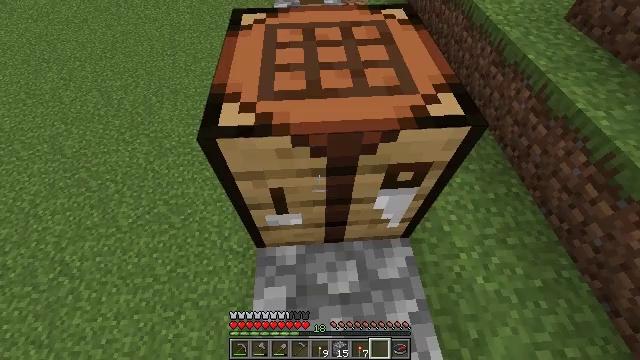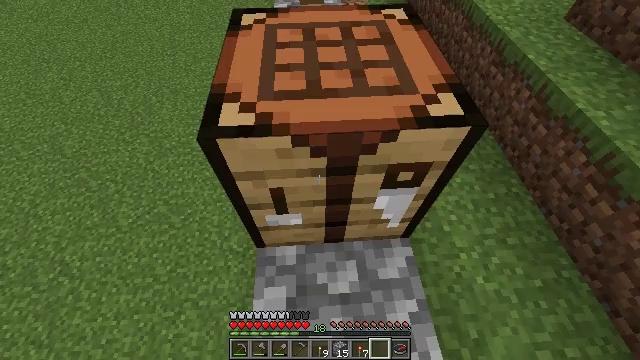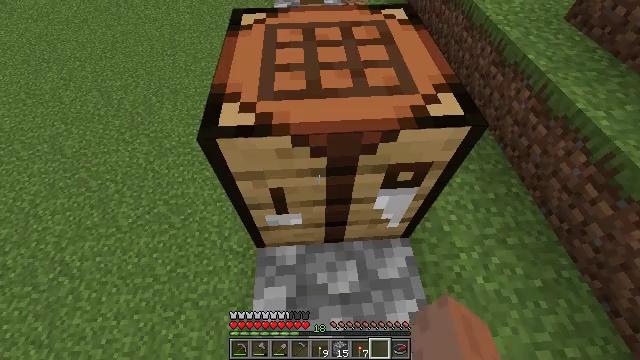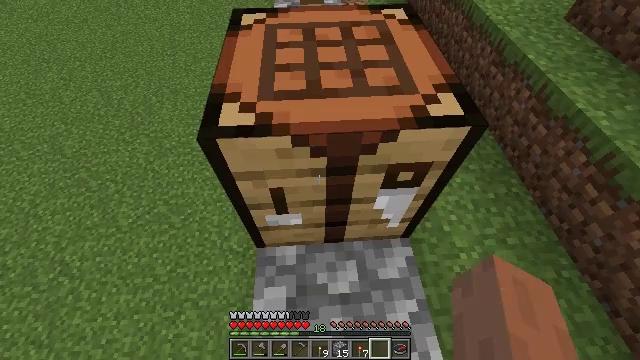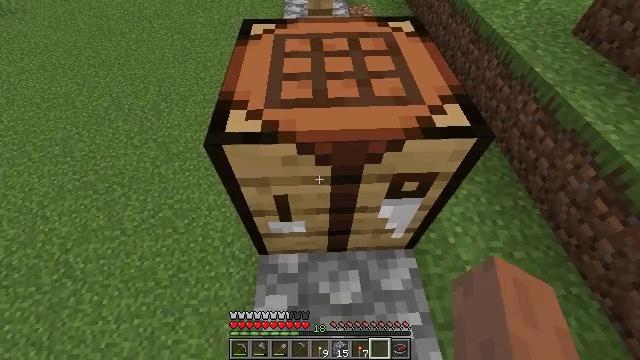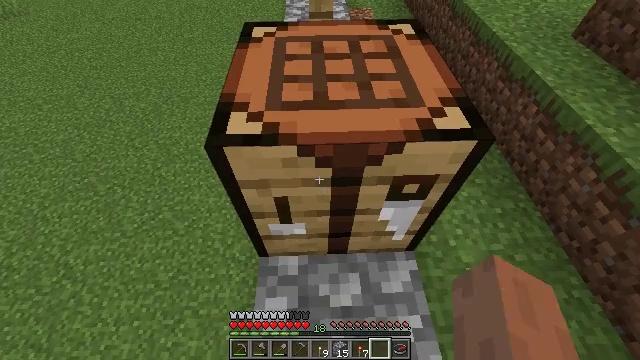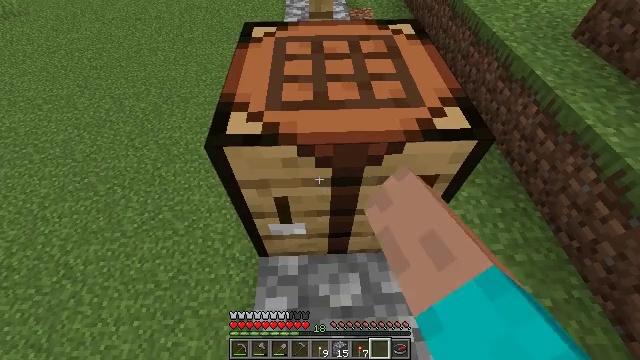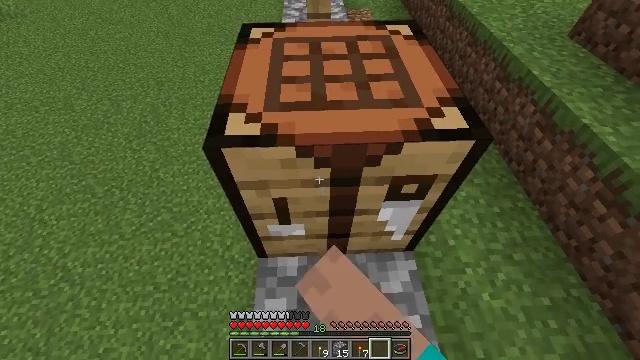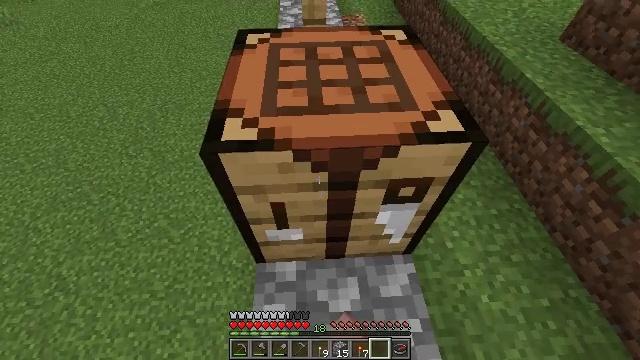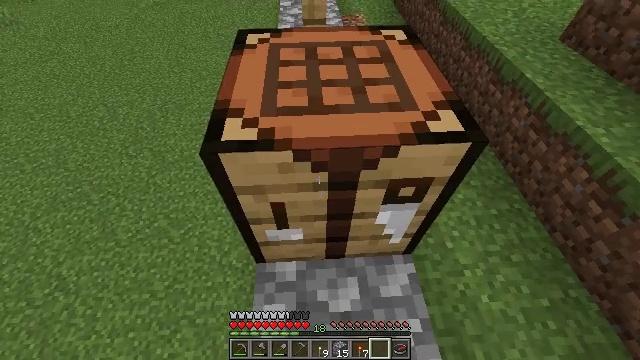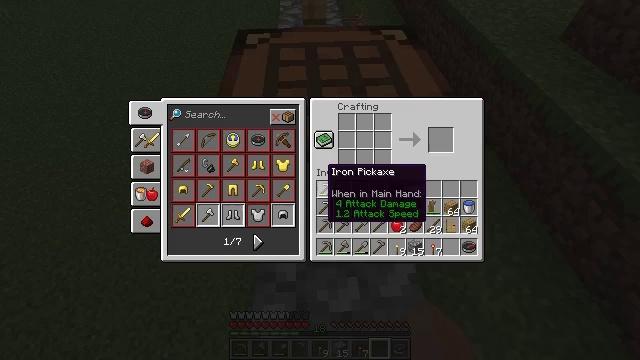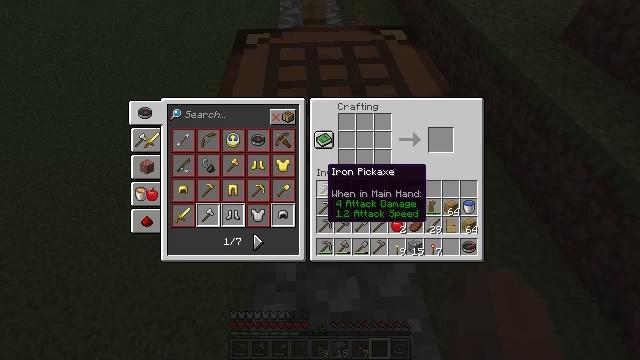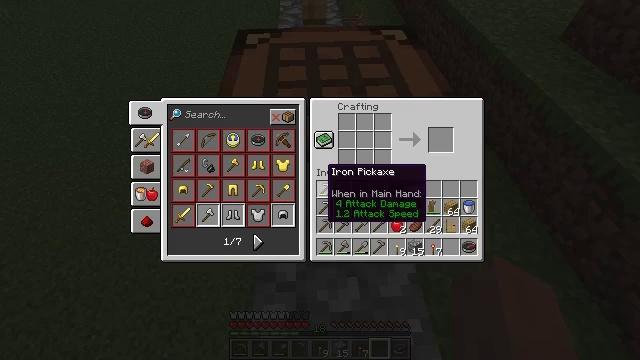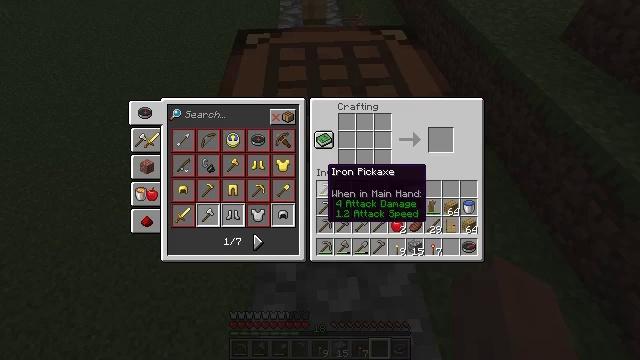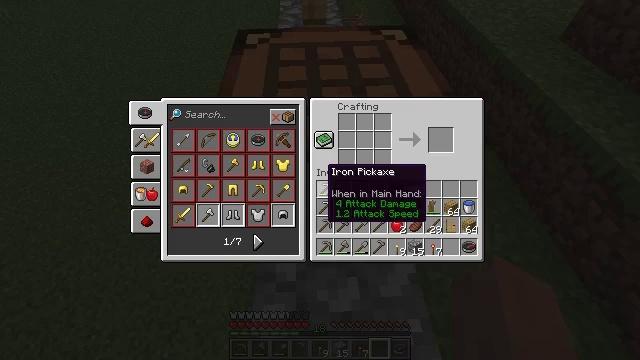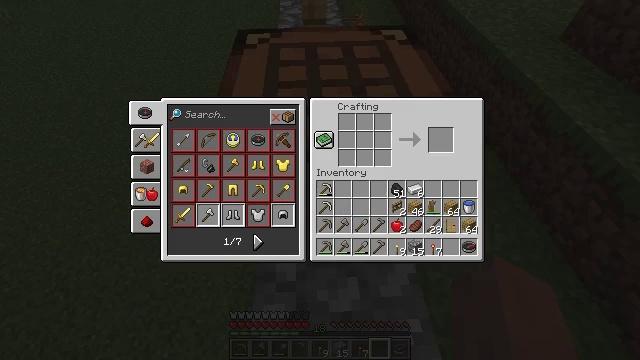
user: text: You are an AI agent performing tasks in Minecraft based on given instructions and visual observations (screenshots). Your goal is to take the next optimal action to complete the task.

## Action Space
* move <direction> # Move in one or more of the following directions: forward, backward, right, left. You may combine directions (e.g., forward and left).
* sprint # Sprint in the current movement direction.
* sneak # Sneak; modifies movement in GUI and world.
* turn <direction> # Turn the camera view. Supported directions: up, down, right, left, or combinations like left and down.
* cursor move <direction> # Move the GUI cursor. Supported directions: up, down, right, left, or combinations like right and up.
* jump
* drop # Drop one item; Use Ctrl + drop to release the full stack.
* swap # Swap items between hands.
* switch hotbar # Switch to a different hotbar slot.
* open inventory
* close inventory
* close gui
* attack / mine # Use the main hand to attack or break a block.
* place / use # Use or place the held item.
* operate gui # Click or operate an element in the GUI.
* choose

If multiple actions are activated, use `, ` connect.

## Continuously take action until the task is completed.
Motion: motion action
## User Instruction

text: Make an oak fence from oak planks and sticks.
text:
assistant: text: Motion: no_op
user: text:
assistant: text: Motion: no_op
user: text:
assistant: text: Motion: no_op
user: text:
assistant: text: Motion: turn left and up
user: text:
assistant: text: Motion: use / place
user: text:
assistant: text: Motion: use / place
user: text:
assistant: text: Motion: use / place
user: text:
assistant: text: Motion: no_op
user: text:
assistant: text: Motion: no_op
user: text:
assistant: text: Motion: open gui
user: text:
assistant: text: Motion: no_op
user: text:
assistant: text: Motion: no_op
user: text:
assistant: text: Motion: no_op
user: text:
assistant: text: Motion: no_op
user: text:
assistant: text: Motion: cursor move left
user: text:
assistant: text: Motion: cursor move left
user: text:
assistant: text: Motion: cursor move left
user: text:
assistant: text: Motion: cursor move left
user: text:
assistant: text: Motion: cursor move left
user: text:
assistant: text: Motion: cursor move left
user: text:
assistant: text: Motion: no_op
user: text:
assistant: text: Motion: no_op
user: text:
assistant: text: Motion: no_op
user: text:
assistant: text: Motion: no_op
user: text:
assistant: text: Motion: no_op
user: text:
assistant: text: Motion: no_op
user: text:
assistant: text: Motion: no_op
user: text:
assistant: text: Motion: operate gui
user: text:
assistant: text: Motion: operate gui
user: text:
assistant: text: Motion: no_op